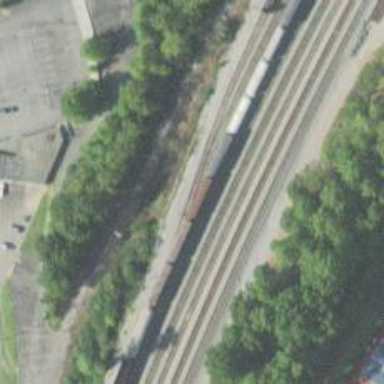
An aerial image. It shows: Railway yard in service.